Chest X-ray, PA view. Patient: 44 years old, sex M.
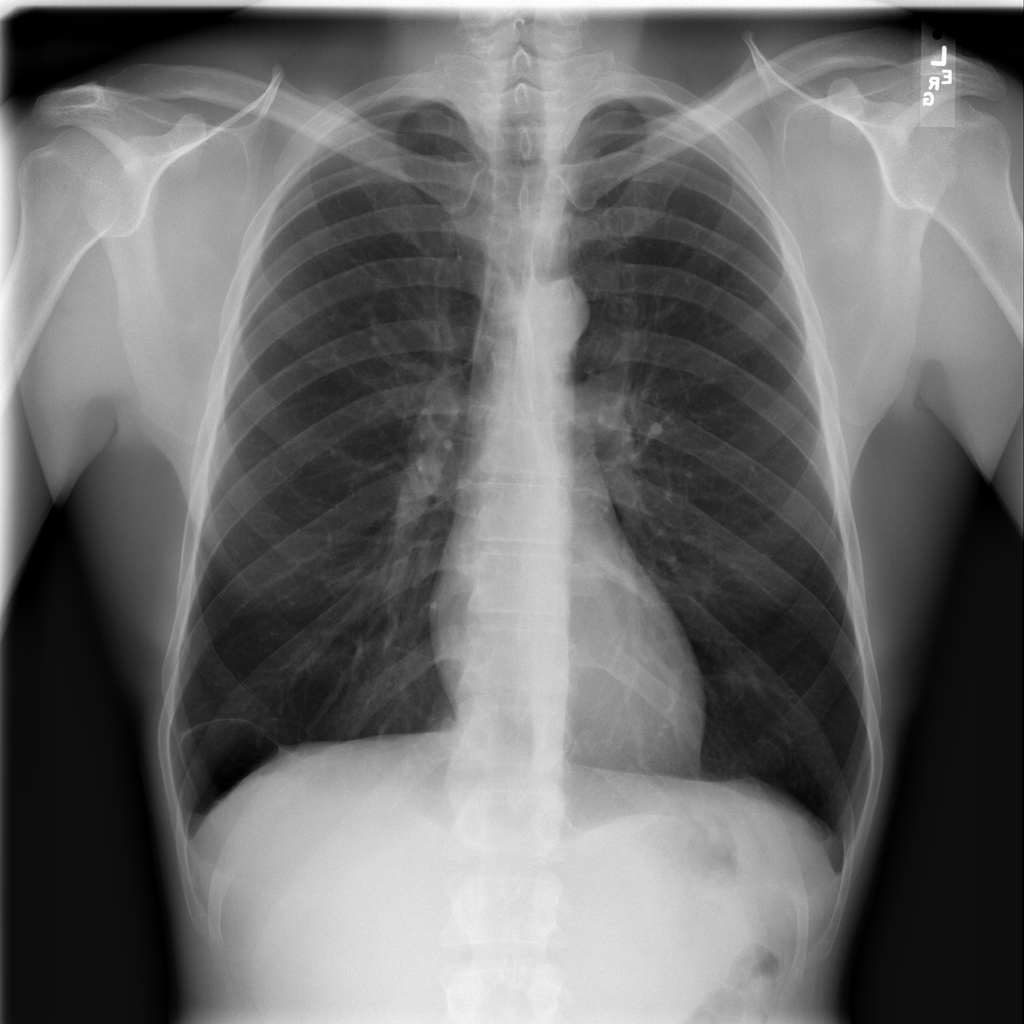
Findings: Effusion, Pleural_Thickening